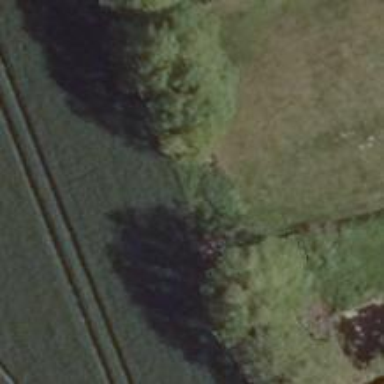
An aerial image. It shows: Row of trees in natural setting.